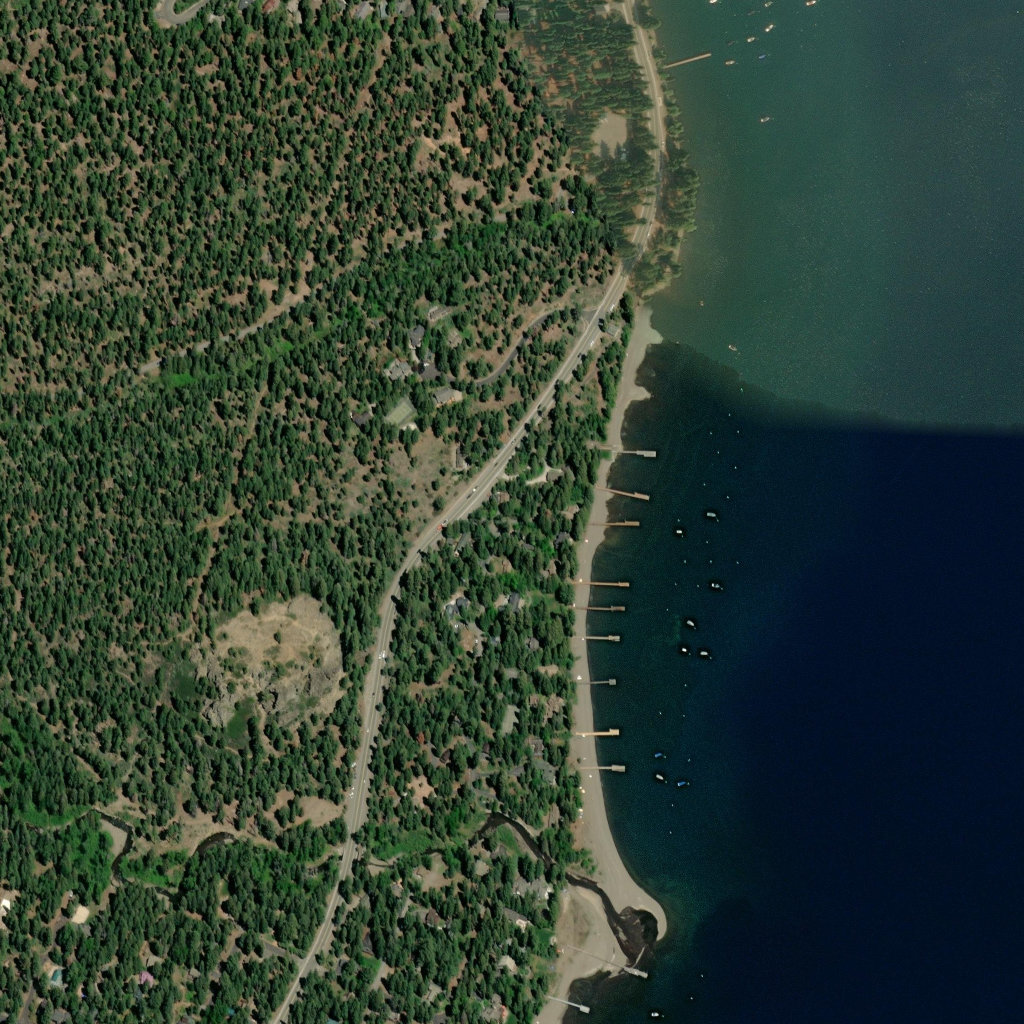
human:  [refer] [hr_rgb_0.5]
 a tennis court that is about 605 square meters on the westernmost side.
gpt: <box>[[37, 38, 40, 42, 0]]</box>